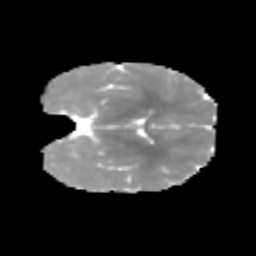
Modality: MD
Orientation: coronal
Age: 7
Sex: male
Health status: healthy